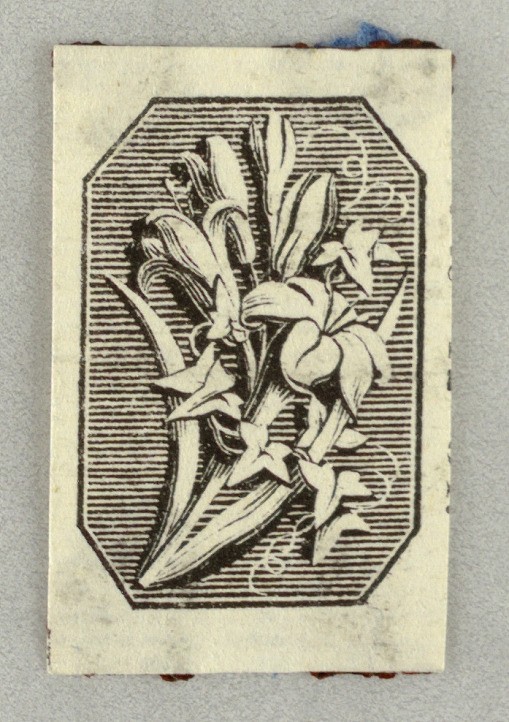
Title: Wood engraving. Vignette.
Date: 1800–1830
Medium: Engraving and etching
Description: Flower bough against hatched, octagonal background.